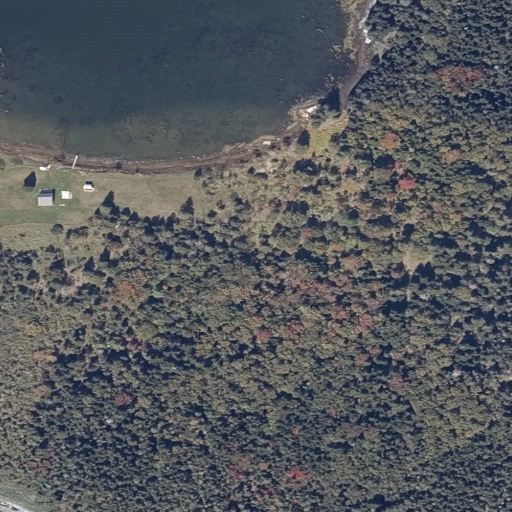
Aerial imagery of island in Maine named Andrews Island containing evergreen forest, woody wetlands, open water, herbaceous wetlands, and low intensity development